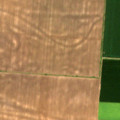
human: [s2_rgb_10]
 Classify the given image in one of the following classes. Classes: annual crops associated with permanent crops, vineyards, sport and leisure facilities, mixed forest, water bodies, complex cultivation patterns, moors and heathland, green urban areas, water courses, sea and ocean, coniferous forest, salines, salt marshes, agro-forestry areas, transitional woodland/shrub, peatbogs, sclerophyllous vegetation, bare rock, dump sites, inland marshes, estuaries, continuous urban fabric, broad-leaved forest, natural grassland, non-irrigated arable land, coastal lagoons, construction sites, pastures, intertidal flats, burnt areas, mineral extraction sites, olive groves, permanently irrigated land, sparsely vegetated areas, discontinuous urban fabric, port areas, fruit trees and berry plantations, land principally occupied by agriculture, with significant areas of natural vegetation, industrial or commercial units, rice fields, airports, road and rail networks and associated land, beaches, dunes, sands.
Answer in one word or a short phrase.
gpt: non-irrigated arable land